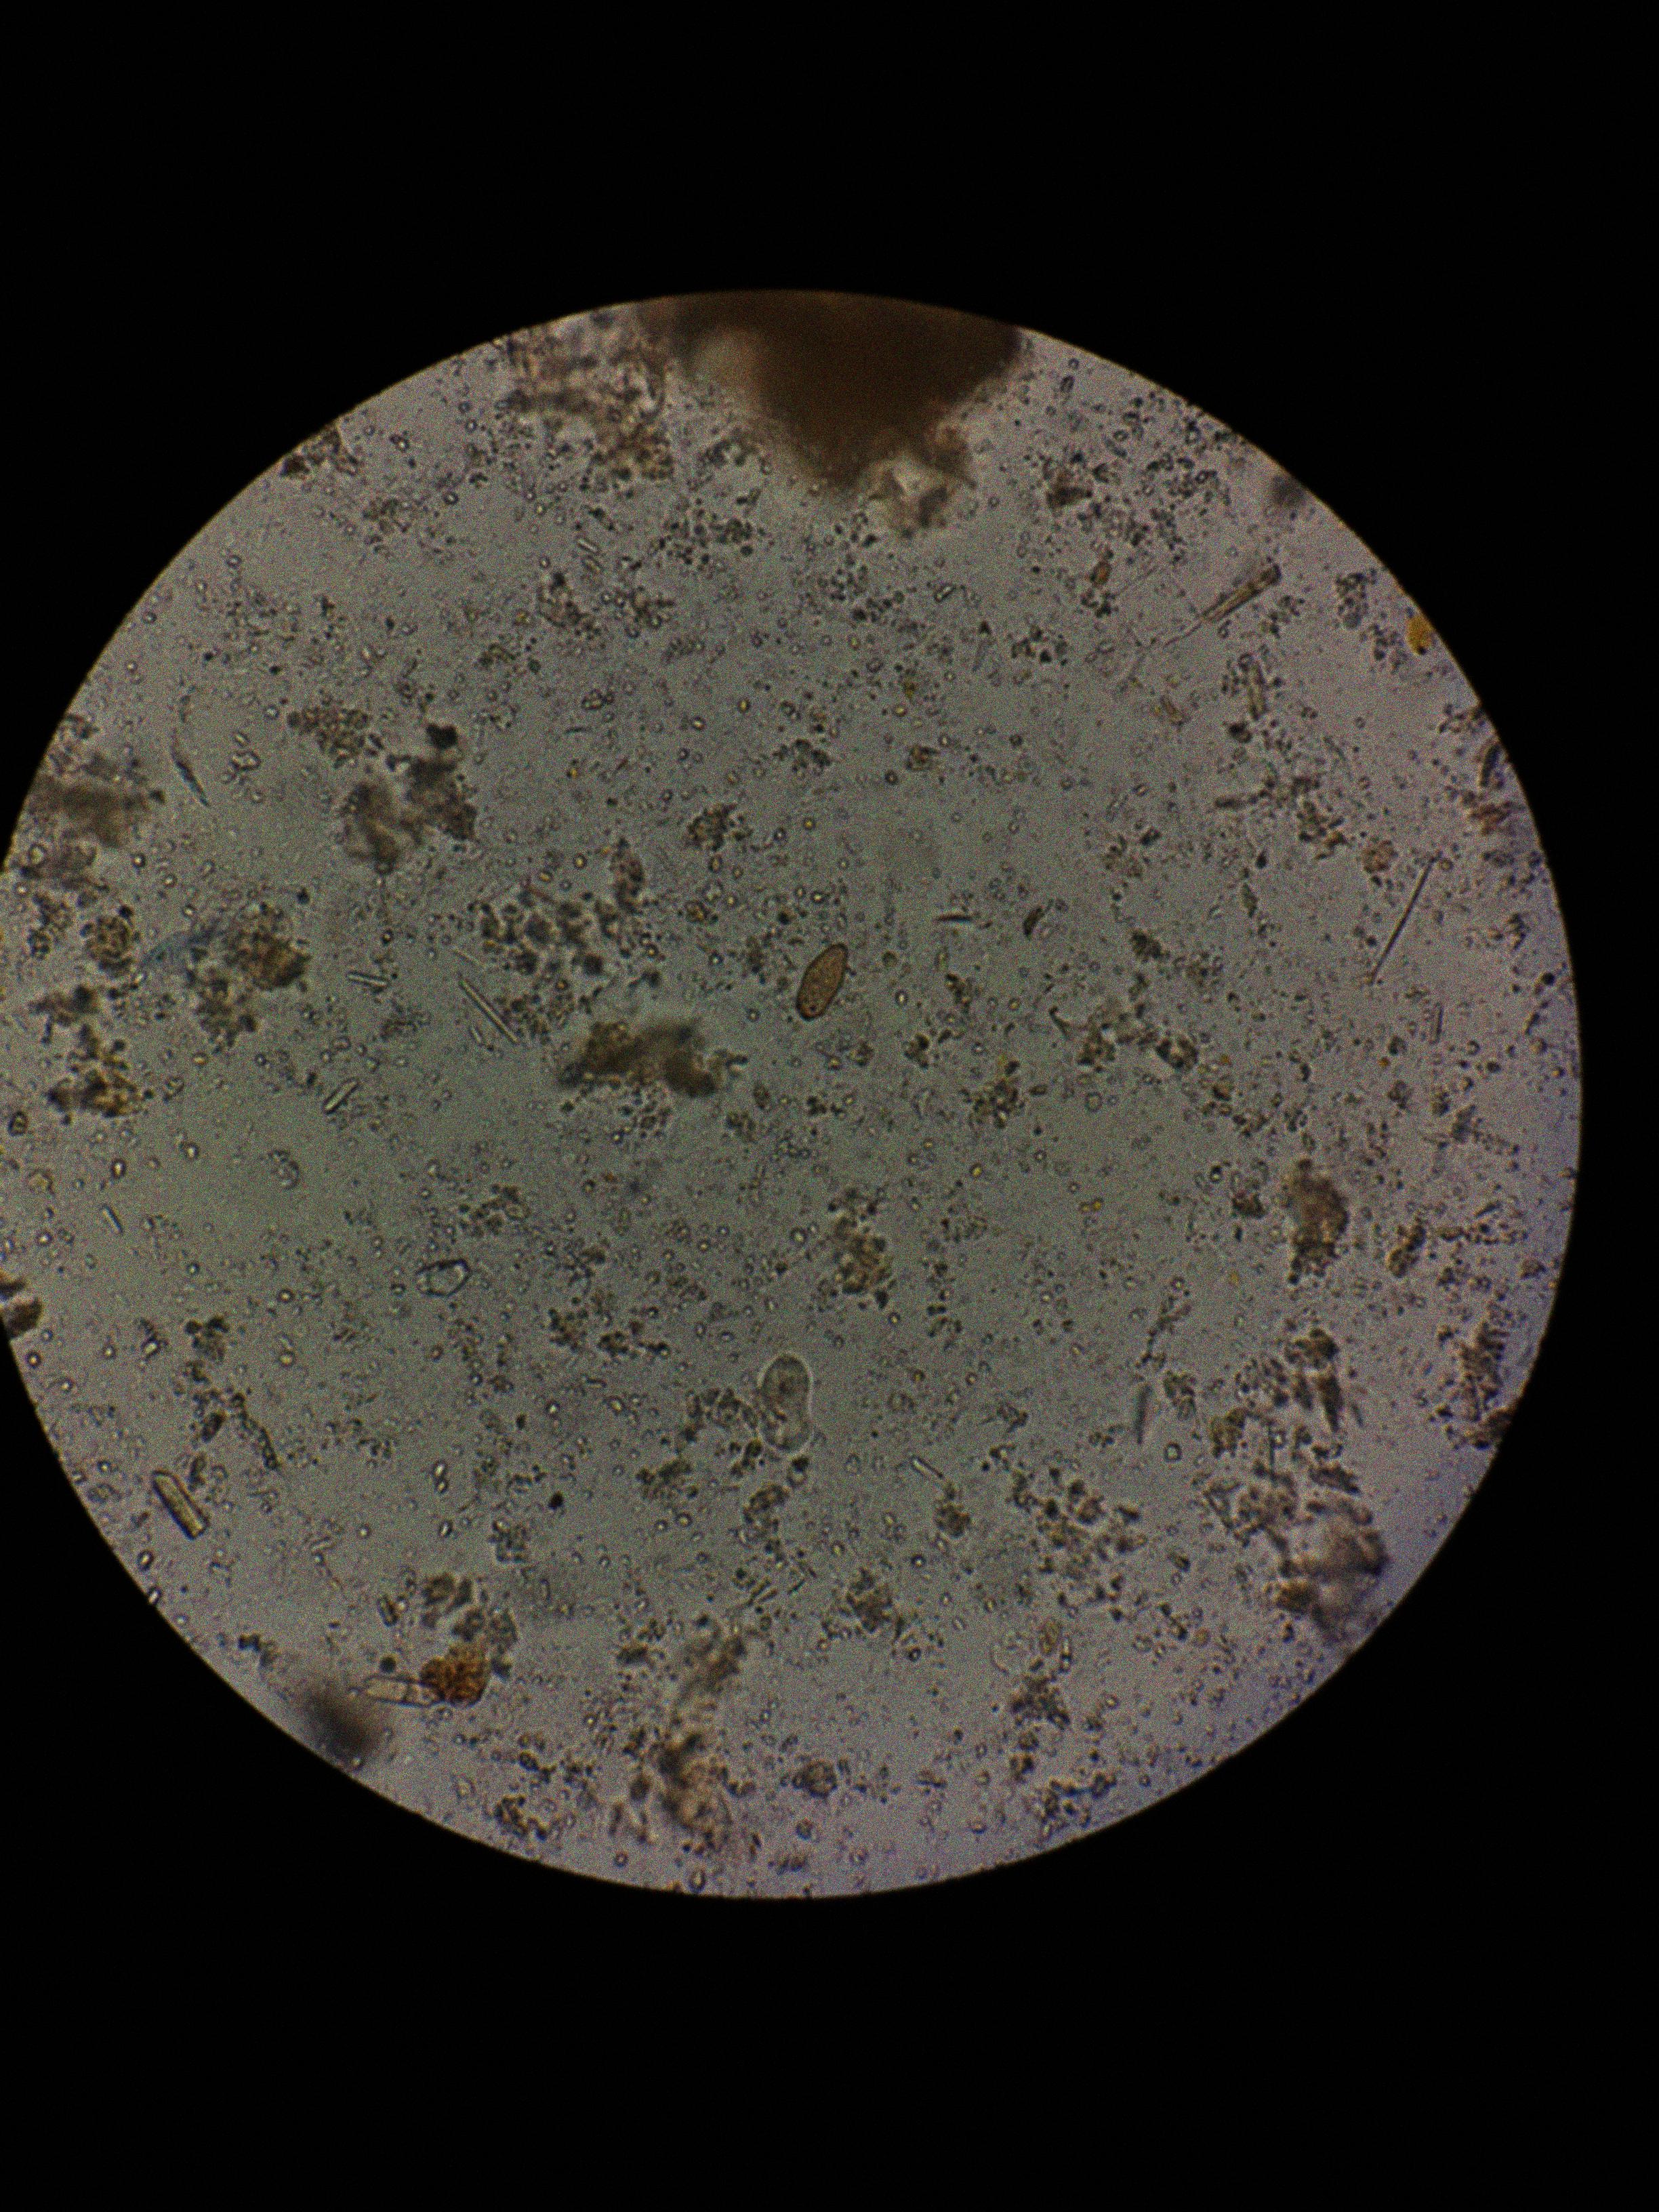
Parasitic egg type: Opisthorchis viverrine